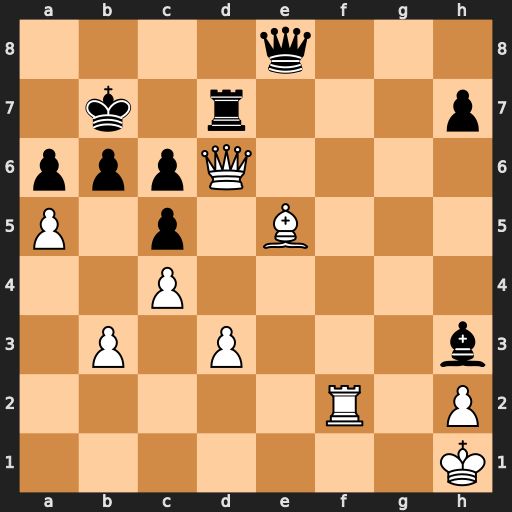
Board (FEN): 4q3/1k1r3p/pppQ4/P1p1B3/2P5/1P1P3b/5R1P/7K
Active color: w
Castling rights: -
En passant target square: -
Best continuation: Rf8 Rxd6 Rxe8 Rd8 Rxd8